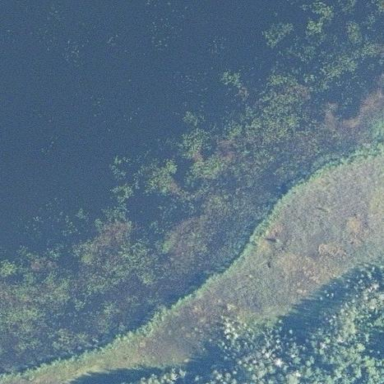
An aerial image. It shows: Bog wetland.